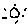
Label: sun